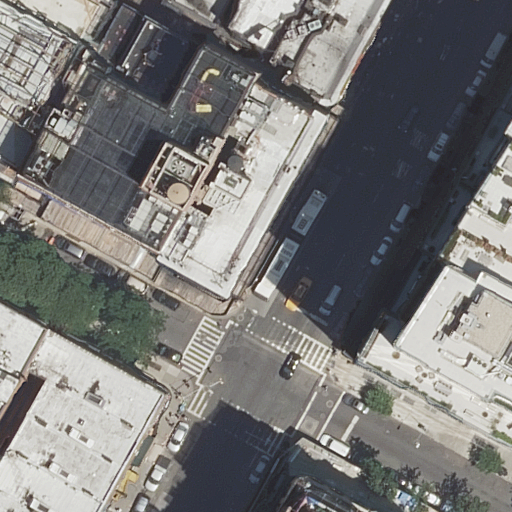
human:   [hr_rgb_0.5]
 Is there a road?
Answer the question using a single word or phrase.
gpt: yes

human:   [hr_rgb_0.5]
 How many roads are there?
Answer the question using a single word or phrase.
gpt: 2

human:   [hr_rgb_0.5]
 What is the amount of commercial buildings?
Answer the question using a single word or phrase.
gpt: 0

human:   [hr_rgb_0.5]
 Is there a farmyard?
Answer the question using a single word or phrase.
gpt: no

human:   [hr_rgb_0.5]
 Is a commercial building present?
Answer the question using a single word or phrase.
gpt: no

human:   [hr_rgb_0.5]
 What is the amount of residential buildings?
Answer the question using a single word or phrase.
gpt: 14

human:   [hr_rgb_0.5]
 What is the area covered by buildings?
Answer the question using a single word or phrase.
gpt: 4945m2

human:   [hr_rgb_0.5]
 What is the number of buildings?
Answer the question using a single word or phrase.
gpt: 14

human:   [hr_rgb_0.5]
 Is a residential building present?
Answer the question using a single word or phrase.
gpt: yes

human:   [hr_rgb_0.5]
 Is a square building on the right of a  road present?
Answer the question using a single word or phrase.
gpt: no

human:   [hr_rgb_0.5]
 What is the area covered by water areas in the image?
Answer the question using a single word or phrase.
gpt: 0m2

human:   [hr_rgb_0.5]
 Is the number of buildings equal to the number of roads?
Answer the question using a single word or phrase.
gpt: no

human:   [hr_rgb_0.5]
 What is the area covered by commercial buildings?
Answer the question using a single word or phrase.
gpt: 0m2

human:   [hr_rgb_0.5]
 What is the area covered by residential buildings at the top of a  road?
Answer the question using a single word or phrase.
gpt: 2823m2

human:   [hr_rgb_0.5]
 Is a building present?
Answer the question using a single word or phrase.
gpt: yes

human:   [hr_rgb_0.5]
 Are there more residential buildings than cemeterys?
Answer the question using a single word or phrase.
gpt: yes

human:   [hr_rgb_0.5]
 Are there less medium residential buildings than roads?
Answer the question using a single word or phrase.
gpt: no

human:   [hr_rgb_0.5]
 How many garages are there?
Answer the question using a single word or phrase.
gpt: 0

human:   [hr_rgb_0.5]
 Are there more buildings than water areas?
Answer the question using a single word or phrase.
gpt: yes

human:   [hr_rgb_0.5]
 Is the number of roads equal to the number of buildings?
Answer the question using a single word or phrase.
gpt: no

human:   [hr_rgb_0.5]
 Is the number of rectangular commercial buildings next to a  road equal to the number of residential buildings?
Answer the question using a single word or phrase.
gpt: no

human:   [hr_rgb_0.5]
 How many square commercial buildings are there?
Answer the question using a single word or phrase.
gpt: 0

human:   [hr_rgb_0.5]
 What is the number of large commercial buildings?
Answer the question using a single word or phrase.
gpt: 0

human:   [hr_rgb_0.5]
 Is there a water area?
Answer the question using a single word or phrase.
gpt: no

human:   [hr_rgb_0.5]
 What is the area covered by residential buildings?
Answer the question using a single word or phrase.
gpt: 4945m2

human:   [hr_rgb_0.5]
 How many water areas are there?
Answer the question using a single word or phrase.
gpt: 0

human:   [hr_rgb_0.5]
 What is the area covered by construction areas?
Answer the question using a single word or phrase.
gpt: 0m2

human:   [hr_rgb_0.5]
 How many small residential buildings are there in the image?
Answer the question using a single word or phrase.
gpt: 3

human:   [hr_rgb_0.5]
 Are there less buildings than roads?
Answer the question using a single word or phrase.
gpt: no

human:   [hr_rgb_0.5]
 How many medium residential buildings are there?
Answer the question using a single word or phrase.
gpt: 8

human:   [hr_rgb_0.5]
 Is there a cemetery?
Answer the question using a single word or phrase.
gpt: no

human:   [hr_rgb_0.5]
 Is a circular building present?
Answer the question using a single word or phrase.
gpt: no

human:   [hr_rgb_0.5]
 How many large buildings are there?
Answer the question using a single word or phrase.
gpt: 3

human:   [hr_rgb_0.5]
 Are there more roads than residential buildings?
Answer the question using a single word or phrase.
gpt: no

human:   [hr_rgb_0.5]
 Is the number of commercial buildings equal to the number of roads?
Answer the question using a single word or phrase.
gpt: no

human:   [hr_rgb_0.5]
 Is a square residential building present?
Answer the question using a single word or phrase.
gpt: no

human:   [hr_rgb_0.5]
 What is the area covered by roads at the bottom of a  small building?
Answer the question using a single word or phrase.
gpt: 0m2

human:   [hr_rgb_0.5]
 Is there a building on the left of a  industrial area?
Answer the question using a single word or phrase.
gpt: no

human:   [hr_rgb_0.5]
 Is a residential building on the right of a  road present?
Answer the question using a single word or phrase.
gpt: yes

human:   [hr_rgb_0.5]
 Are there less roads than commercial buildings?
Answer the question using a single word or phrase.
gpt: no

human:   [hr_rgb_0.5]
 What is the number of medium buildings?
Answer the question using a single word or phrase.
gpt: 8

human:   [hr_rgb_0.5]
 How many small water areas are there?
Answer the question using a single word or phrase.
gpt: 0

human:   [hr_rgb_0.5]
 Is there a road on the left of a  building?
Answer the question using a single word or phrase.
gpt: no

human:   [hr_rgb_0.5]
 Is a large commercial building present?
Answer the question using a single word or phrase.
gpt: no

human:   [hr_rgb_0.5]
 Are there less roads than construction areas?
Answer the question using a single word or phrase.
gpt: no

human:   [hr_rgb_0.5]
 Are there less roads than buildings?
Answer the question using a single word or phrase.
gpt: yes

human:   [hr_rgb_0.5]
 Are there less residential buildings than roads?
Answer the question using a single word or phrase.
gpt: no

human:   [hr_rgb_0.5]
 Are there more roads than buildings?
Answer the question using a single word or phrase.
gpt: no

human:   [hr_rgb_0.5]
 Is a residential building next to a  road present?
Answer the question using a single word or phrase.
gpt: yes

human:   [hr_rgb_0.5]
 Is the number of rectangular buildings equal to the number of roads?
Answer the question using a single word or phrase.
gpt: no

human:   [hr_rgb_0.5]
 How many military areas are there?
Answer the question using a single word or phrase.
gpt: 0

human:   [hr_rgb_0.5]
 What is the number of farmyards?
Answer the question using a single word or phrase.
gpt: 0

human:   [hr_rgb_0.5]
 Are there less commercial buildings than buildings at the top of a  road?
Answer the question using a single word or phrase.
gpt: yes

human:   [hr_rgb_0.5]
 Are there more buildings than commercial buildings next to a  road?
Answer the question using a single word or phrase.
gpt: yes

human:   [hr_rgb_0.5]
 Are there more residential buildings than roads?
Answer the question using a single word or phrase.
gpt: yes

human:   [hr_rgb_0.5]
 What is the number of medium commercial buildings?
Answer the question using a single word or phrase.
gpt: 0

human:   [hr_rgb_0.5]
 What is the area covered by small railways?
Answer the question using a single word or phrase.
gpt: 0m2

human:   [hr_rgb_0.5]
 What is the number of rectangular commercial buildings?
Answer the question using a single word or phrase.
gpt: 0

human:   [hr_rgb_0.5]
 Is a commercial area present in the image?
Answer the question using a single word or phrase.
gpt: no

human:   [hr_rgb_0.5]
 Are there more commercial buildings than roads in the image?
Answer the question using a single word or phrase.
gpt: no

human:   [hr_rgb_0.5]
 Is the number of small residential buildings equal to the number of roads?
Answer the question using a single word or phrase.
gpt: no

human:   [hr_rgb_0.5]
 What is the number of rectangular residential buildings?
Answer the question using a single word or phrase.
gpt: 9

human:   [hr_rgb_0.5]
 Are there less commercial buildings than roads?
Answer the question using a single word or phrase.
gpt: yes

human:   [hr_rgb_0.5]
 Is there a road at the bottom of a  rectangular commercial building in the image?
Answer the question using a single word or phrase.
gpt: no